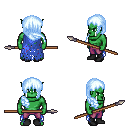
a pixel art fantasy rpg character, male body template, orc, green skin, blue tattered cape, magenta pants, white cyan right-swept hairstyle, black shoes, spear, four views (front, back, left, right), 2x2 character sprite sheet, small pixel art, hard edges, no anti-aliasing